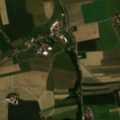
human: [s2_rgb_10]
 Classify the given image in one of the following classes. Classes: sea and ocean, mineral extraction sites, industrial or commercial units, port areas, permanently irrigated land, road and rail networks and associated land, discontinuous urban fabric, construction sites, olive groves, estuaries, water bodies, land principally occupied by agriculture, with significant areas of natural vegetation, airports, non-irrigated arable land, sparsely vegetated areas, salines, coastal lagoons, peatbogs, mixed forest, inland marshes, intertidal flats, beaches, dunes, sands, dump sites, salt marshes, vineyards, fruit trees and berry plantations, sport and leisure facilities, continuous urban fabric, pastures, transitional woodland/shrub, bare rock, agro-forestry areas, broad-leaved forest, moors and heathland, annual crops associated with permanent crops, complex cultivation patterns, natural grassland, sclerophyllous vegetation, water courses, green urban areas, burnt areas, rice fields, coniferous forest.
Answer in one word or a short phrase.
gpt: non-irrigated arable land, complex cultivation patterns